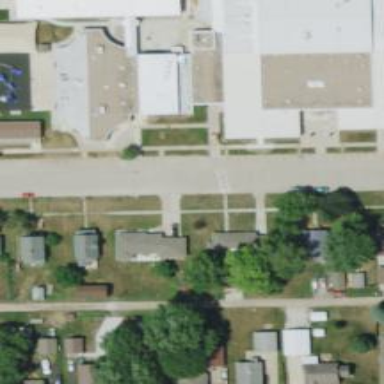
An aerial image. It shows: Residential road with separate sidewalk.